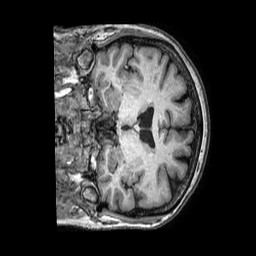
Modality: T1w
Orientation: coronal
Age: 64
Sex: female
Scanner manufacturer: philips
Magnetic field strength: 3 T
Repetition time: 0.006994 s
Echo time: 0.003202 s